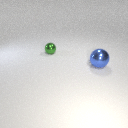
small green metal sphere to the left of large blue metal sphere